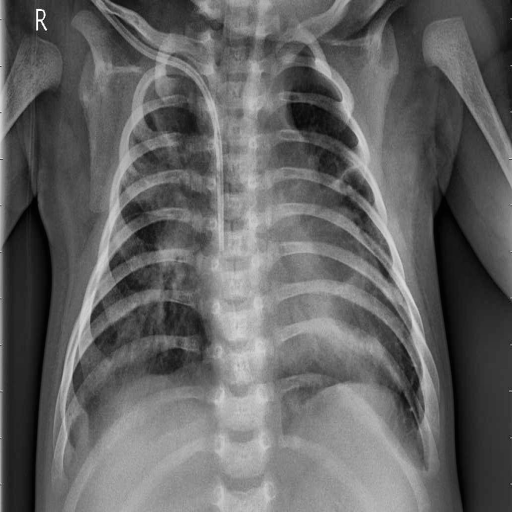
Finding: PNEUMONIA